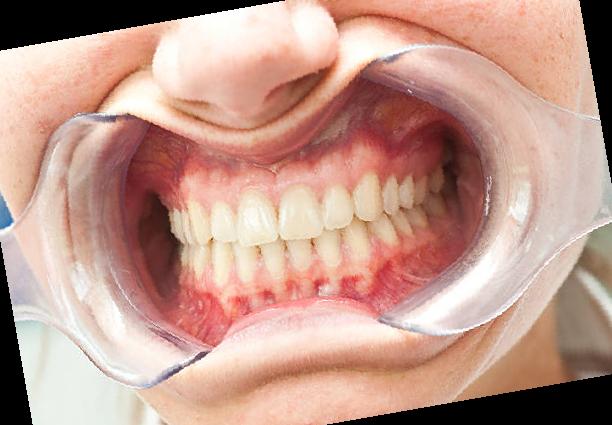
Condition: Gingivitis